Field crop: maize
Growth stage: 2
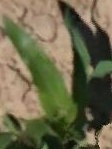
Species: maize